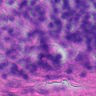
Metastatic tissue present: no